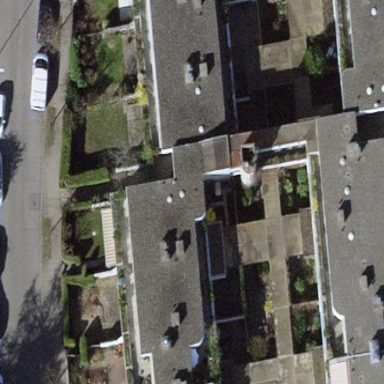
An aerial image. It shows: Building with flat roof.